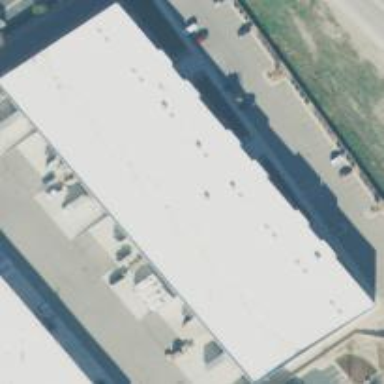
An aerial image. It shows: Commercial building.